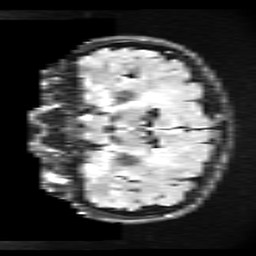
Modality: FLAIR
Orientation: coronal
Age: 32
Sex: female
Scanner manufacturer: ge
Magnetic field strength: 3 T
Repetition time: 11 s
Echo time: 0.1497 s